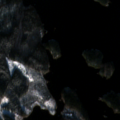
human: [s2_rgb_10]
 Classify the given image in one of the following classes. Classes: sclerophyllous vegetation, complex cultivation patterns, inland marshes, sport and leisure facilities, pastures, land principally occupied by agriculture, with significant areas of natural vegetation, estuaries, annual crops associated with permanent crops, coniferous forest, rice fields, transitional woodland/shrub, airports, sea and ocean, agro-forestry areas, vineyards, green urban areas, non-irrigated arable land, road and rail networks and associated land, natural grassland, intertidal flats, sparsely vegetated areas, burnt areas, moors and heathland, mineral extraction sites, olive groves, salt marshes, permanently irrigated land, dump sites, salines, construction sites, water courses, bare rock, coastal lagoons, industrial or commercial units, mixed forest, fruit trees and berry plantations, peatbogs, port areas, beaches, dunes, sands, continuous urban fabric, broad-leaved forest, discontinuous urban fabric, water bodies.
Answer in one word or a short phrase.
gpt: coniferous forest, mixed forest, transitional woodland/shrub, water bodies